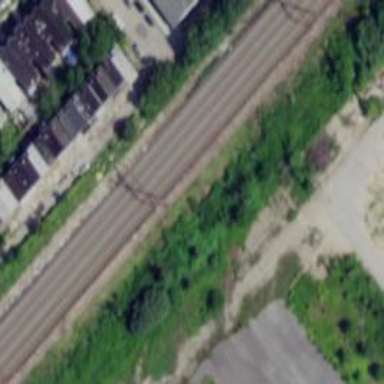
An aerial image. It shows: Railway track with contact lines for electrification.